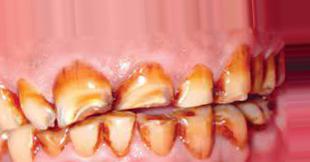
Condition: Tooth Discoloration